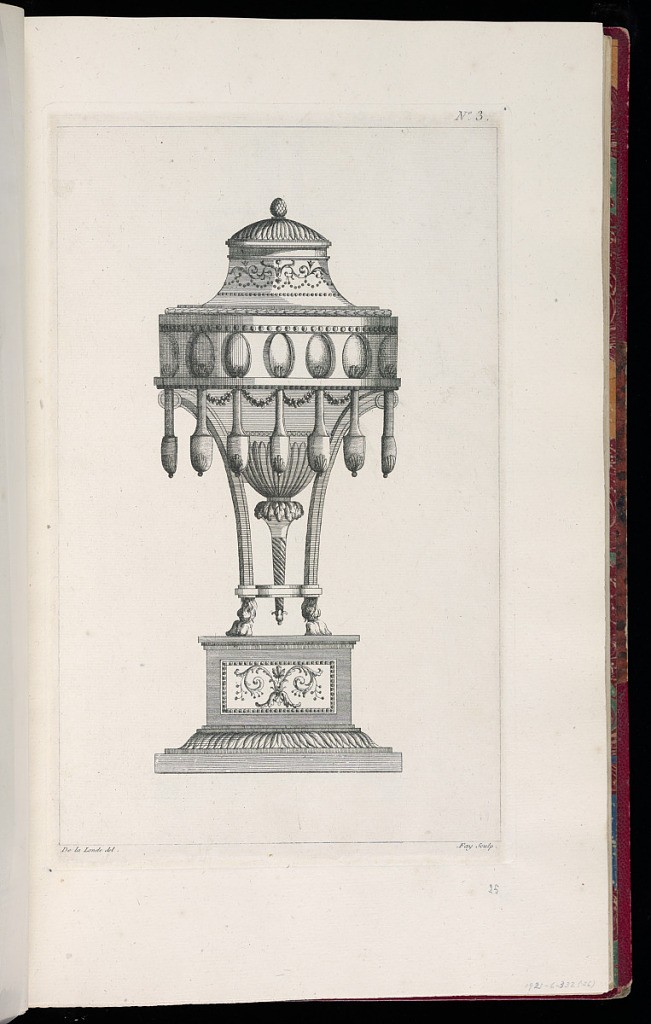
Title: Design for a Sugar Bowl with Spoons
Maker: Richard de Lalonde, French, active 1780–96
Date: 1788–1796
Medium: Etching on off-white laid paper
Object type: Print
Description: Design for a sugar bowl elevated on a socle and with a tripod; sugar spoons hand from its side. The sugar bowl is decorated with ornament motifs including pinecones, rinceaux, bead course, bound leaf, and garland. The plate is signed and numbered.